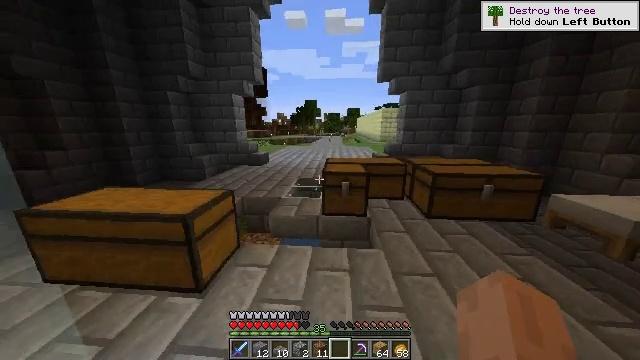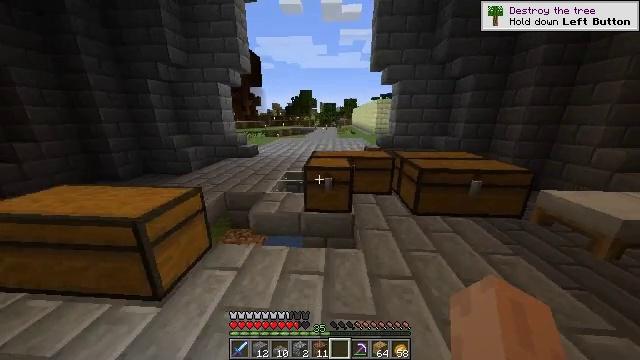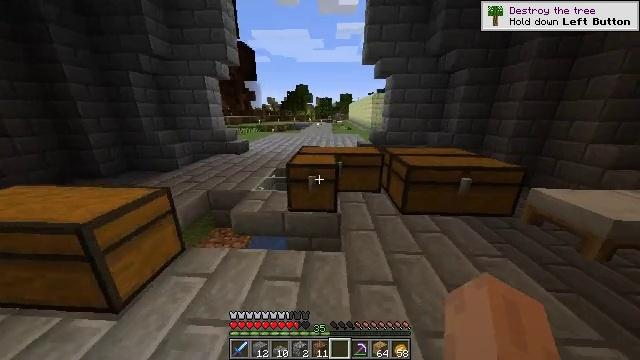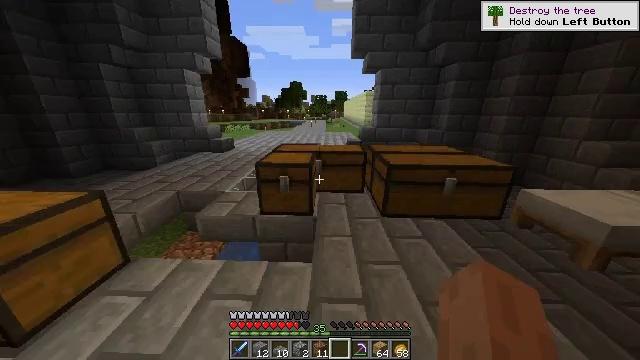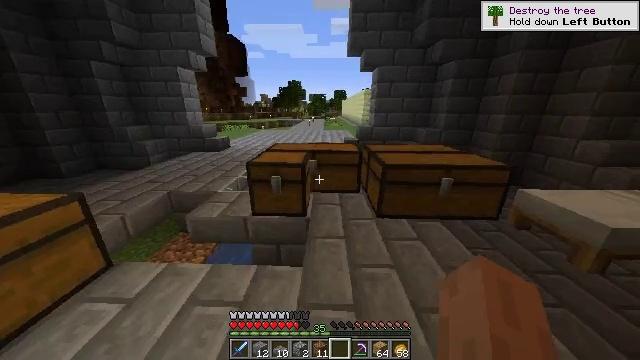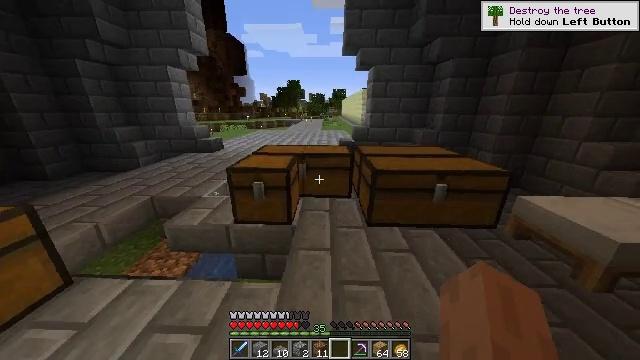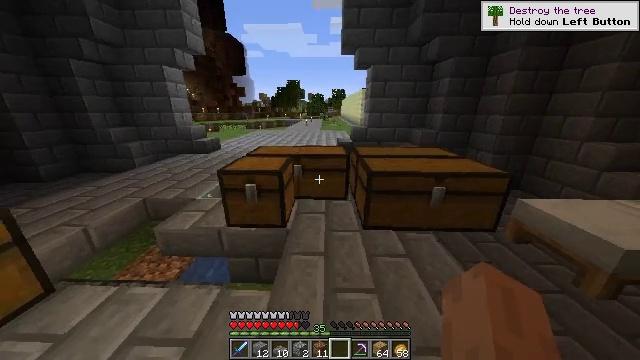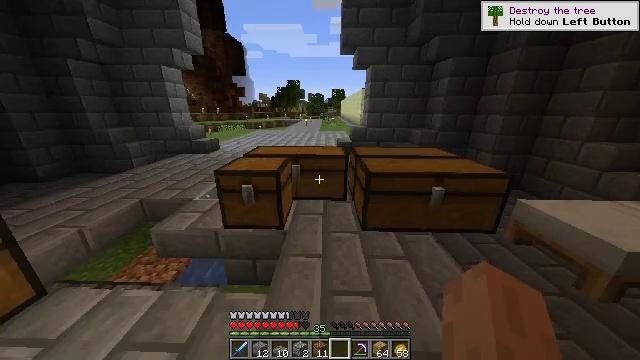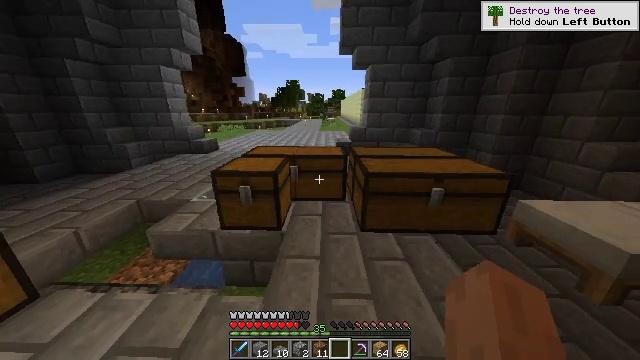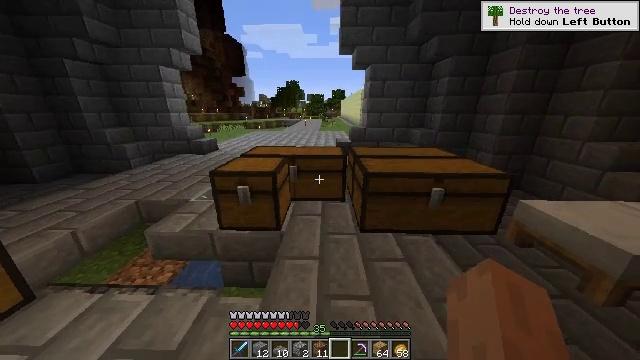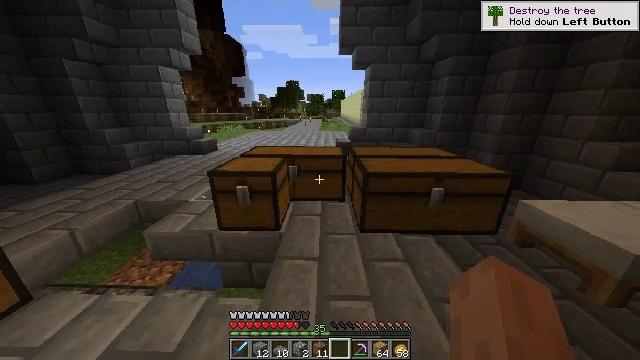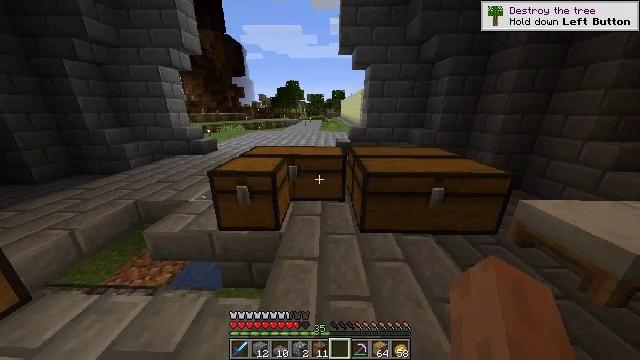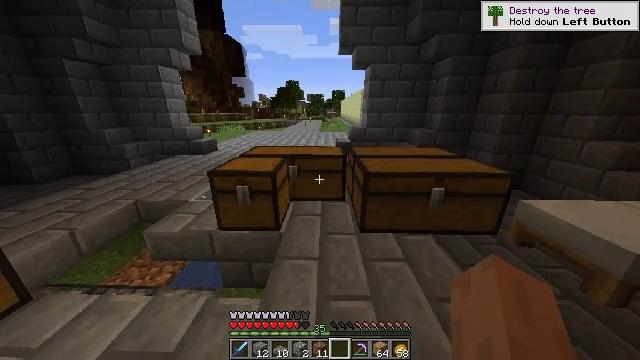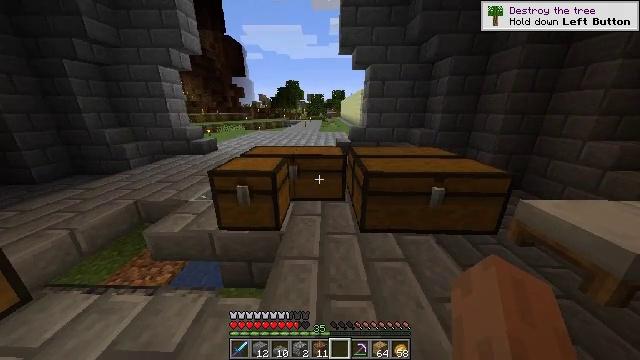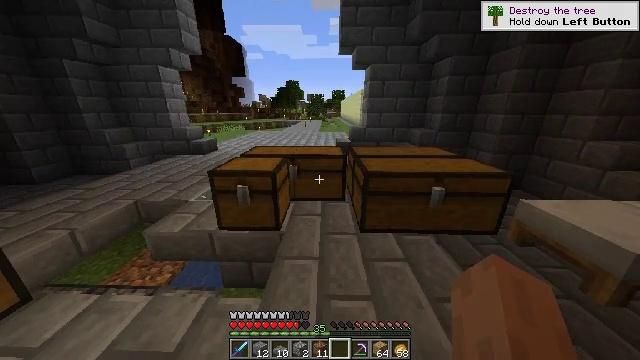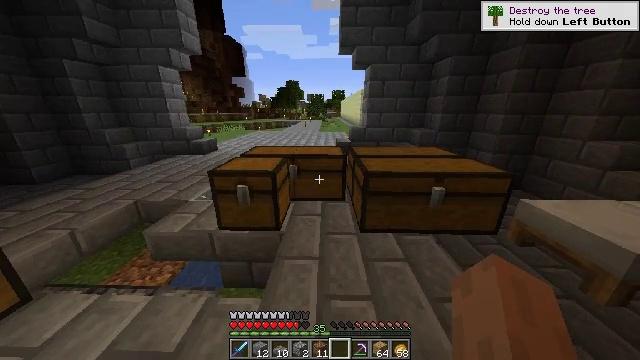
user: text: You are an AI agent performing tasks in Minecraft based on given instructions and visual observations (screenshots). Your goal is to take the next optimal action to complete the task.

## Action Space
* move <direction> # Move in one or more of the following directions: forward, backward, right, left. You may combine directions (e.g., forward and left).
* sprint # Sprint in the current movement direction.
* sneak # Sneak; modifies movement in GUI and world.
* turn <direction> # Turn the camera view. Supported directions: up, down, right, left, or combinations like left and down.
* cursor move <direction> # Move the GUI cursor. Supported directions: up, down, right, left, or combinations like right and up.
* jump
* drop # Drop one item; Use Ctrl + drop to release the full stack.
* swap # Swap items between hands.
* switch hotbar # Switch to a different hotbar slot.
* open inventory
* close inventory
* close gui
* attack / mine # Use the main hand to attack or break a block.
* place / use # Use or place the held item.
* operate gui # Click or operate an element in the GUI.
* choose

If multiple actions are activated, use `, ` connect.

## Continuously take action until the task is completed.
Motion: motion action
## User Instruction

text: Produce an observer by crafting at the table.
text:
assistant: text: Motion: move forward and move right, turn down
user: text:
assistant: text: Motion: move forward and move right, turn down
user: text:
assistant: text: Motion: move forward and move right, turn right
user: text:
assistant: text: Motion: move forward and move right
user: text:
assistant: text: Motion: no_op
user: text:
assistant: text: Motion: no_op
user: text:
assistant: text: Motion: no_op
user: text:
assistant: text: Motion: no_op
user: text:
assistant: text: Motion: no_op
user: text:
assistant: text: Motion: no_op
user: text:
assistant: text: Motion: no_op
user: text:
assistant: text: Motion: no_op
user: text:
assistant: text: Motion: no_op
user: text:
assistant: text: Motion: no_op
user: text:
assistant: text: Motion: no_op
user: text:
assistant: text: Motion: no_op
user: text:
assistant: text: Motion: no_op
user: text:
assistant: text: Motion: no_op
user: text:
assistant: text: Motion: no_op
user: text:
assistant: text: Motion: no_op
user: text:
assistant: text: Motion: no_op
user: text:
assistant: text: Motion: no_op
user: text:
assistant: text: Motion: no_op
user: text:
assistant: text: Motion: no_op
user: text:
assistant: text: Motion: no_op
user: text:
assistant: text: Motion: turn left and up
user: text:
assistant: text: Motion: turn left and up
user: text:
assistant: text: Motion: turn left
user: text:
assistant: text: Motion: turn left
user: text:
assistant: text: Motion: turn left and up